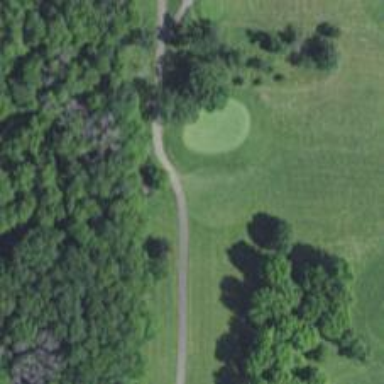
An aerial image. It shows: Pathway for golfing.